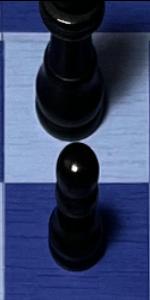
Label: Pawn_Black